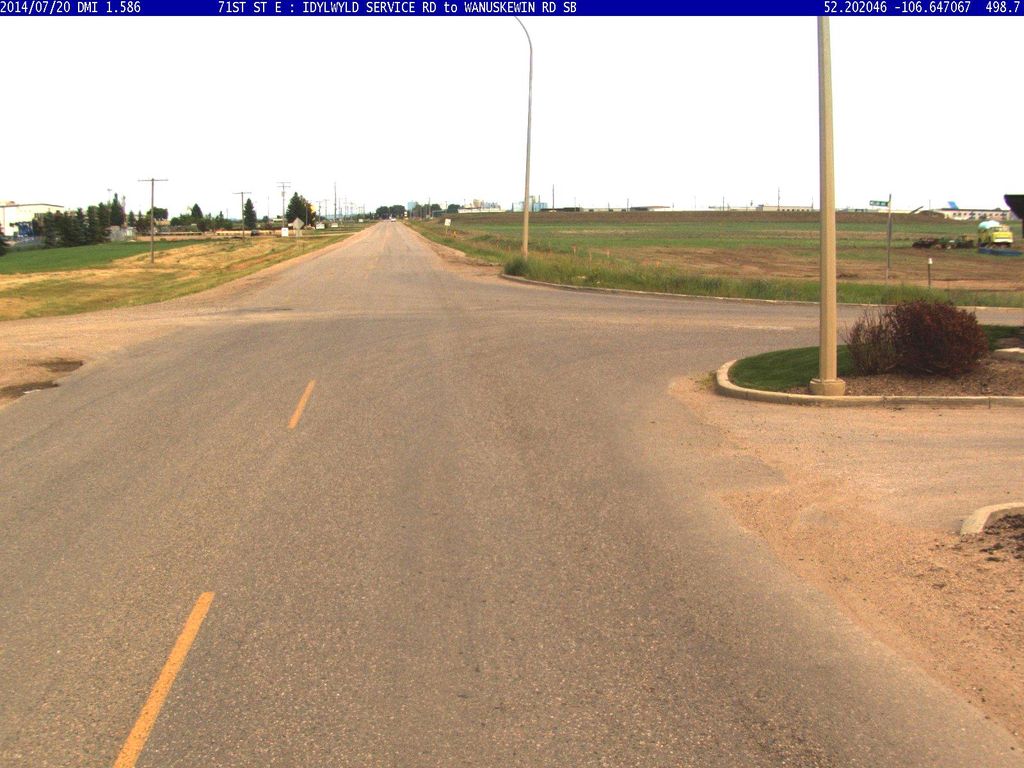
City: saskatoon